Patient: sex M, age 32
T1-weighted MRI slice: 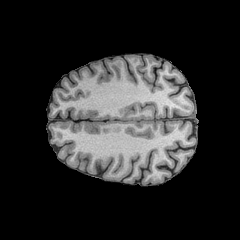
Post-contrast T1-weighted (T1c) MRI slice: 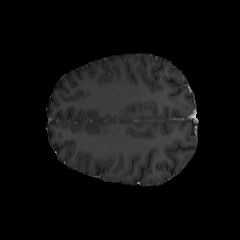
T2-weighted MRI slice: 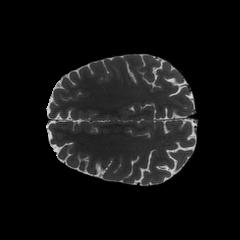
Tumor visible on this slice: no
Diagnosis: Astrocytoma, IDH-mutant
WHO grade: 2